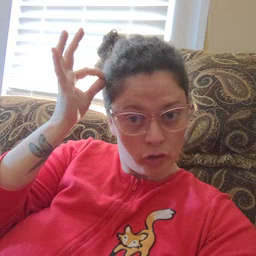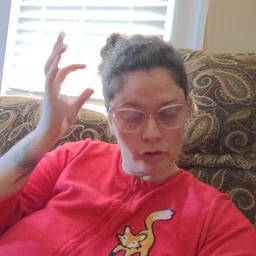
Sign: hair